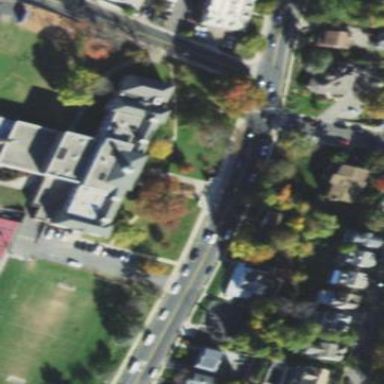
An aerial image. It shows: School building.